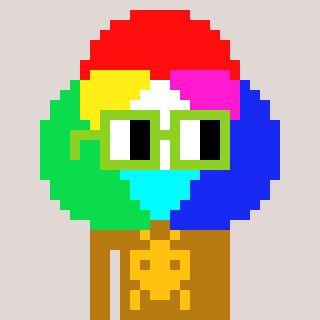
a pixel art character with square light green glasses, a color circle-shaped head and a gold-colored body on a warm background